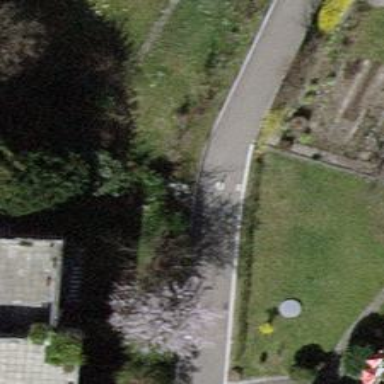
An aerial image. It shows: Bollard.